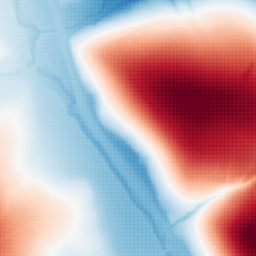
Category: trend_removal
Decomposition family: polynomial_high
Decomposition parameters: degree: 4
Upsampling method: sinc_blackman
Upsampling parameters: scale: 8
kernel_size: 16
Upsampling scale: 8